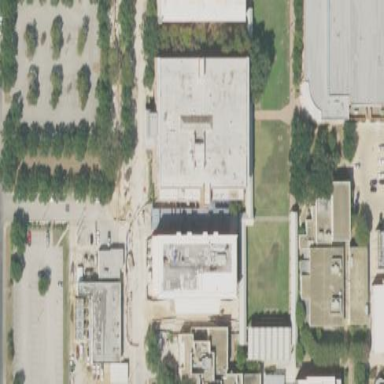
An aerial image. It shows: College building.